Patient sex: M
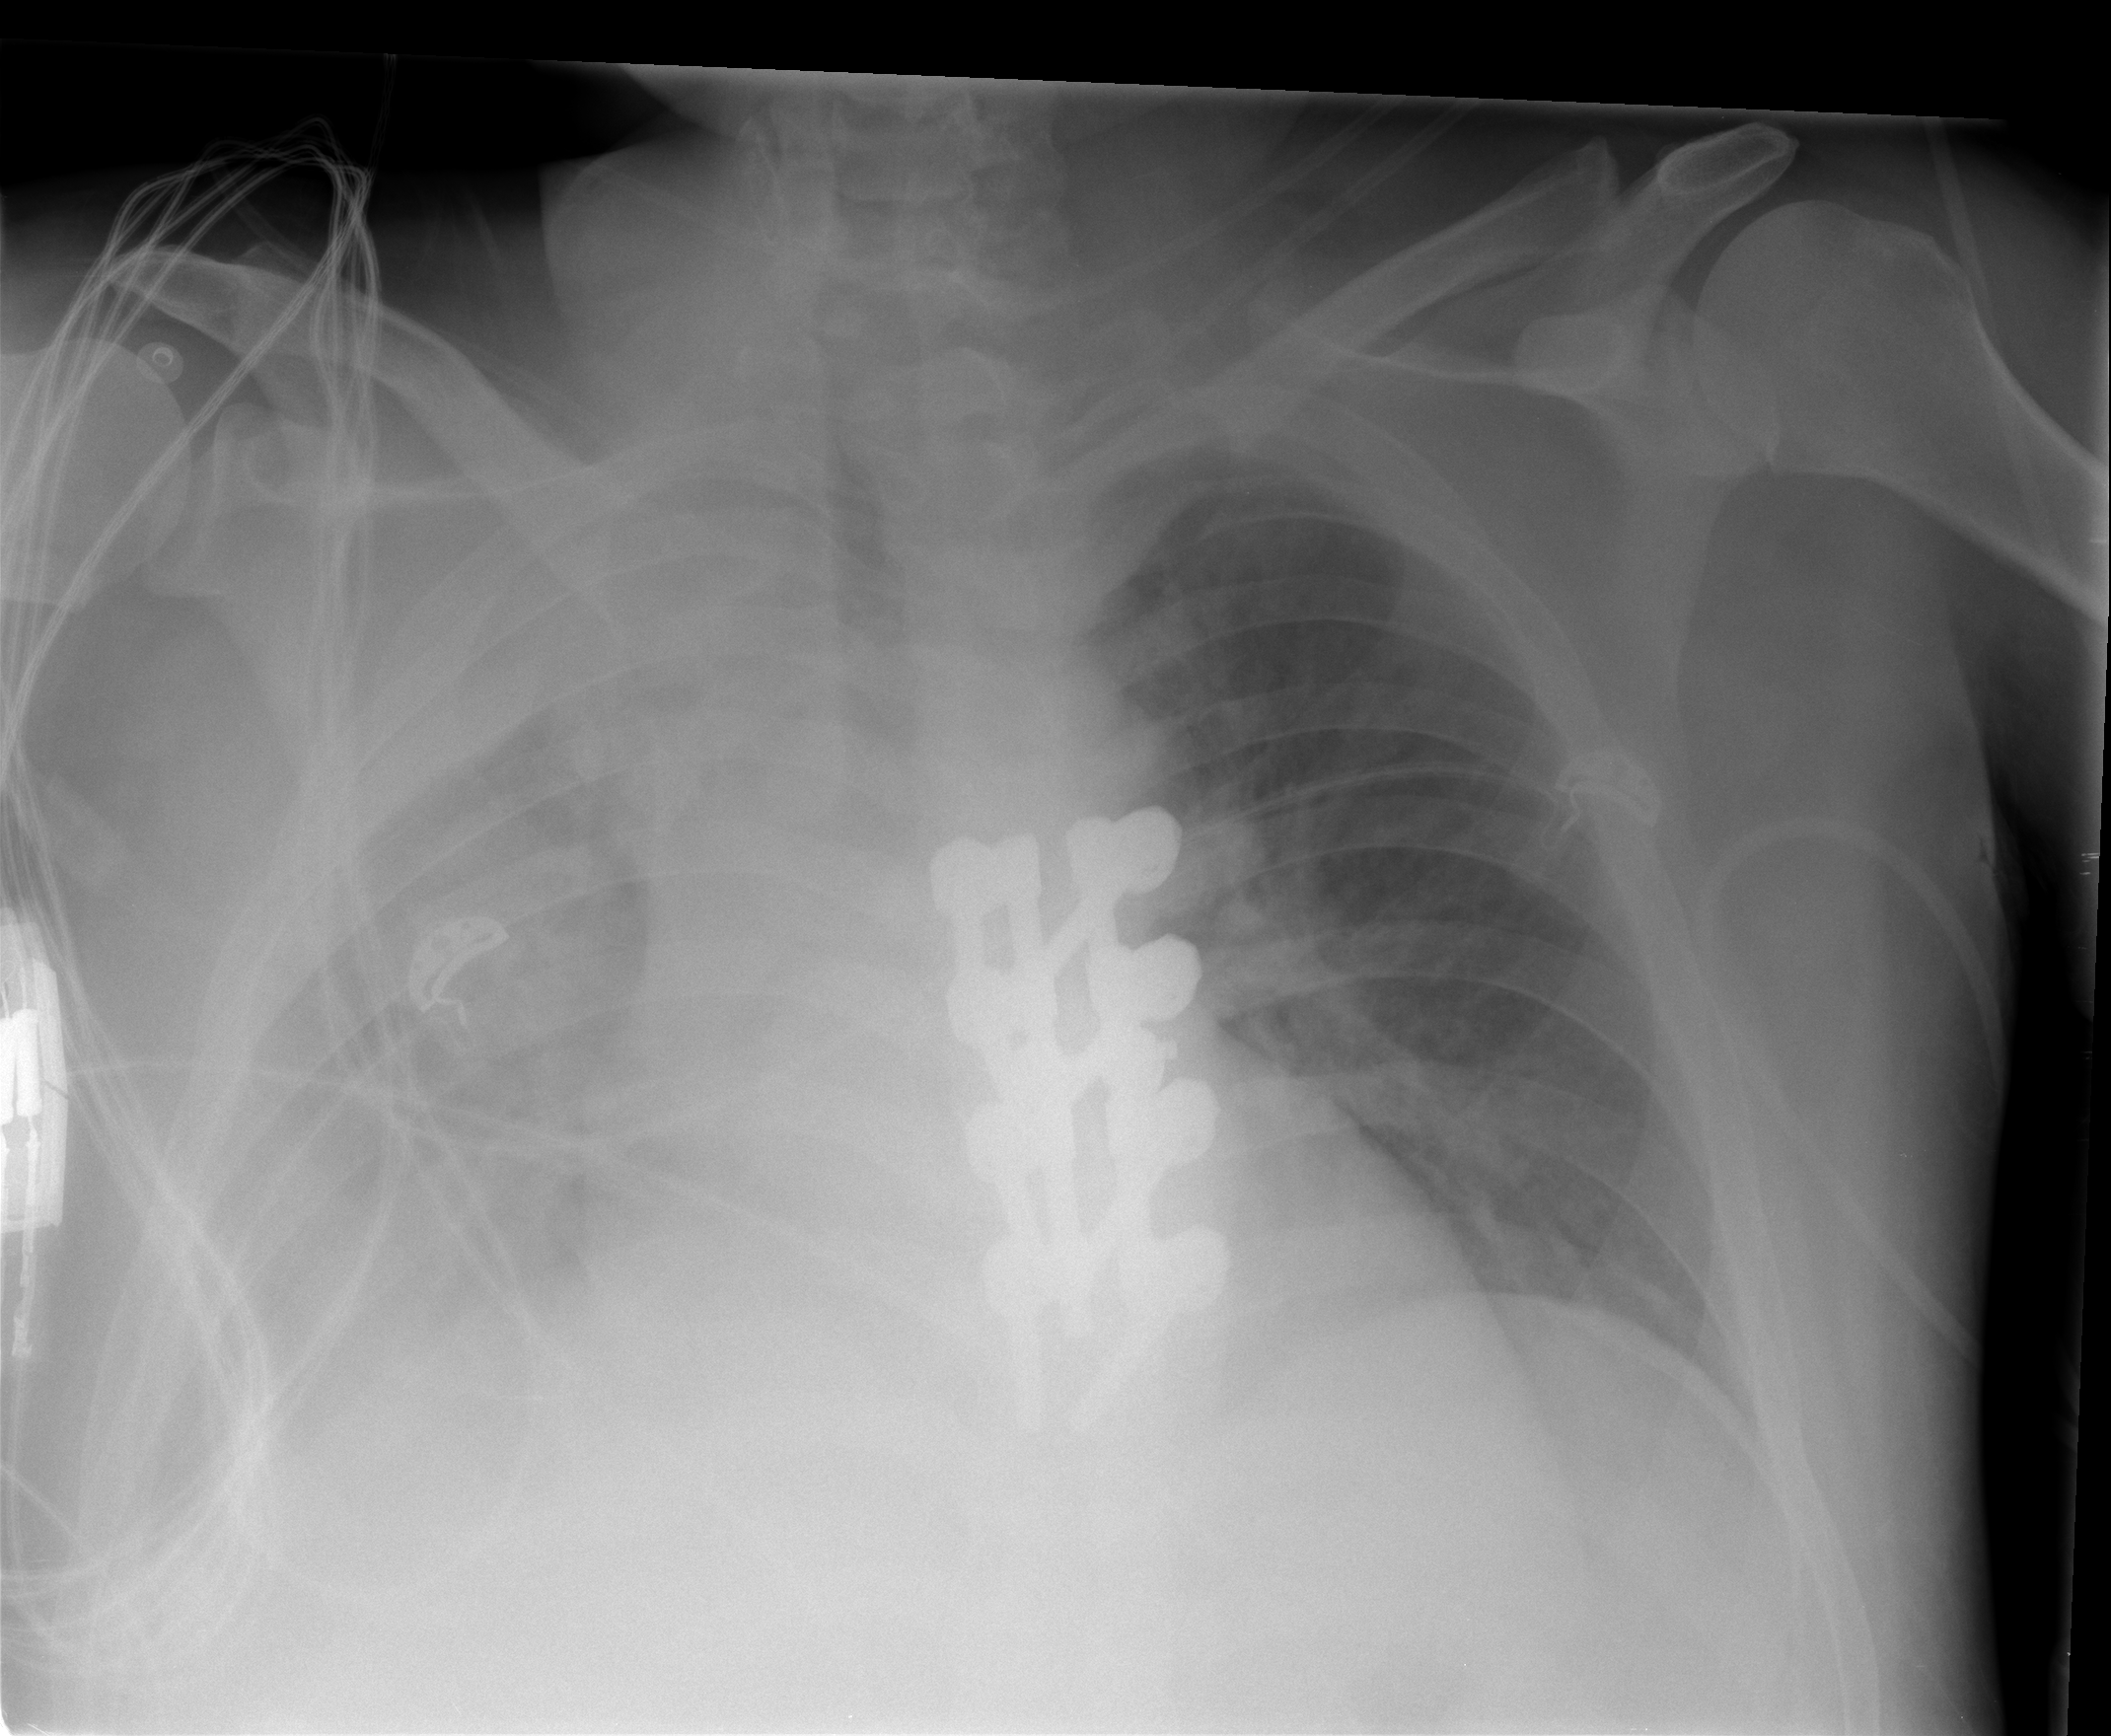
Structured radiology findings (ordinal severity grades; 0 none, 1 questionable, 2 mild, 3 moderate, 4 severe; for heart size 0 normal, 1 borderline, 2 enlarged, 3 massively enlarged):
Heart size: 0
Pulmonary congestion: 0
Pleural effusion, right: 3
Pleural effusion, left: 0
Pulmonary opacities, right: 2
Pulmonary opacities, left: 0
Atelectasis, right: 3
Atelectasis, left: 0